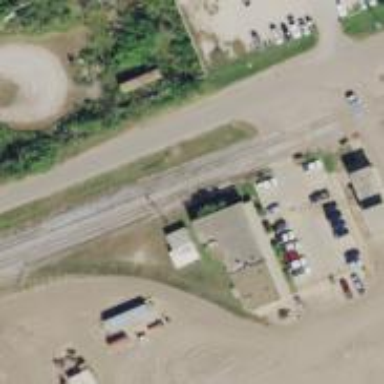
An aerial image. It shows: Rail spur service.